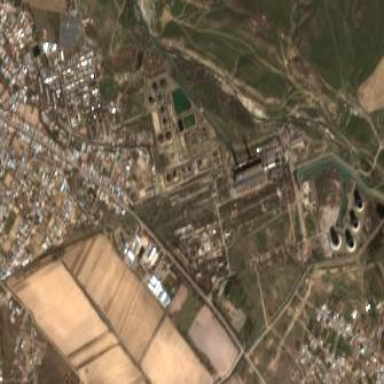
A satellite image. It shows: Industrial area with power plant. The power plant is fueled by gas and oil.